Field crop: maize
Growth stage: 2
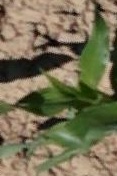
Species: maize